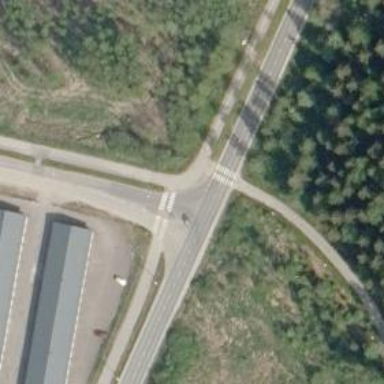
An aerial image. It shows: Island crossing on the road.